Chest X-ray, AP view. Patient: 42 years old, sex F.
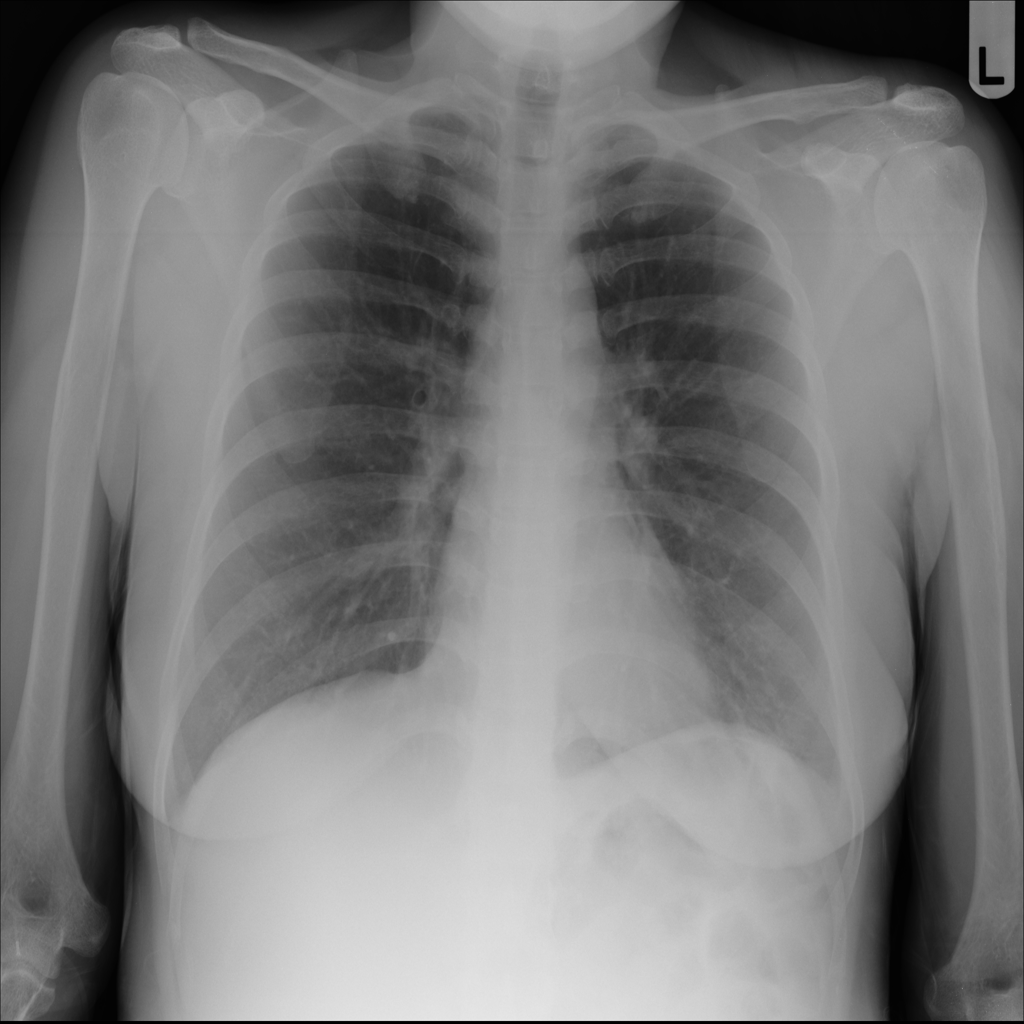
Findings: No Finding